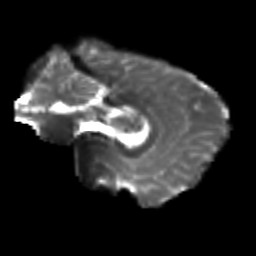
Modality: T2w
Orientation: sagittal
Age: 19
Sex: female
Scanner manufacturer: siemens
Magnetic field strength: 3 T
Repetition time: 3.5 s
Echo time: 0.104 s